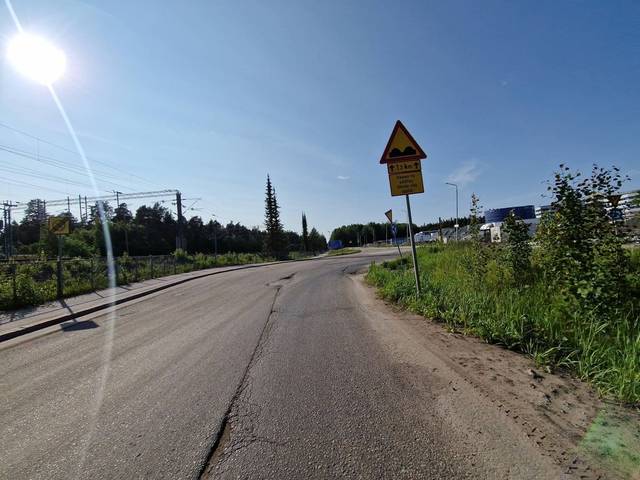
Region: Finland
Coordinates: 60.21, 24.918